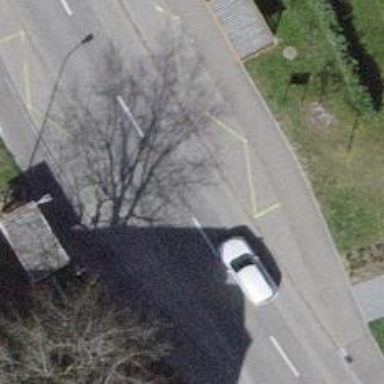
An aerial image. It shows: Bus stop with designated public transport stop position.